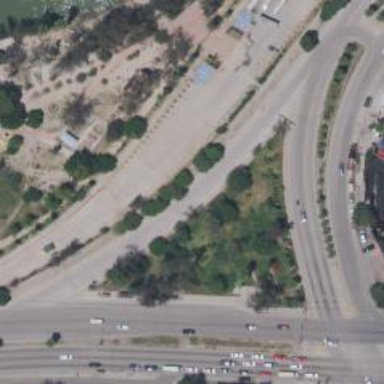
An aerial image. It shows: Trunk link highway.